Question: Hello I have a problem that I want to run two distinct instances in one project. One is in Receiver module and second one in Sender. When I try to select Main class for another module in Run/Debug application I get following error. Is it even possible to run like this in idea ? I know this worked in Visual studio when we created new sollution. How about here ?
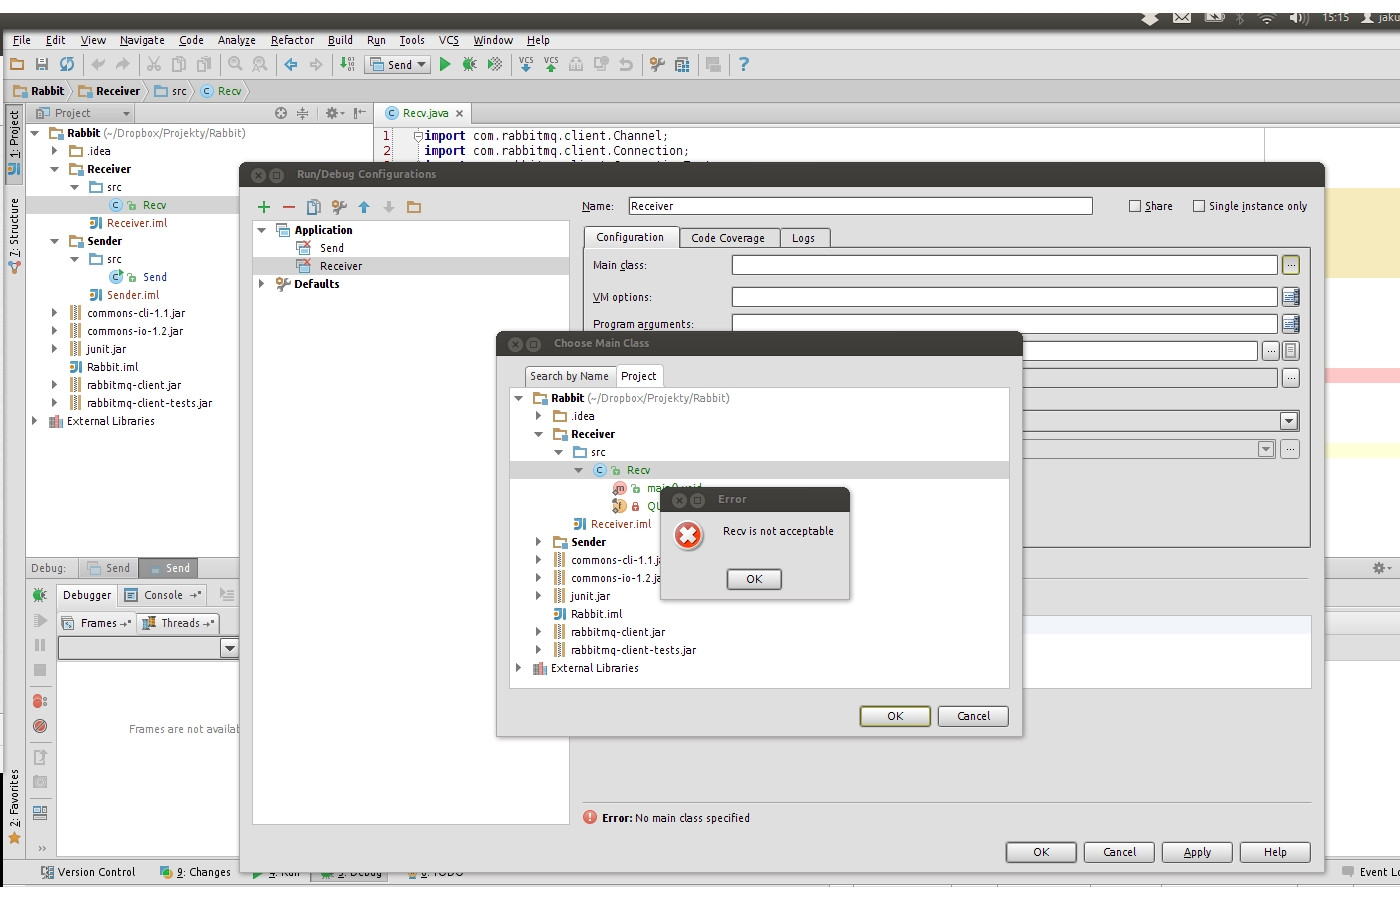
Answer: Do your 'main' method has 'String[] args'?
Remember that a class to be executable must have the following method:
'''
public static void main(String[] args) throws Exception{
}
'''
the throwing part is optional